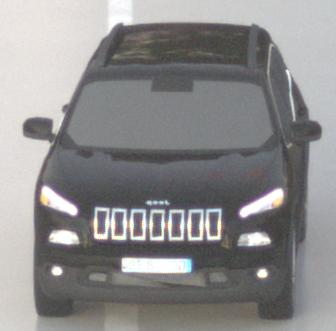
Make: Jeep
Model: Cherokee 3.2 V6 Pentastar
Detailed model: Cherokee (KL)
Model produced from: 2014/07
Model produced until: 2015/07
Doors: 5
Color: black
Road condition: wet road
Daytime: sunrise or sunset
Contrast: low contrast